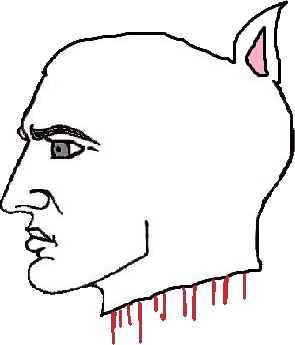
Label: 5_Animal